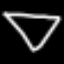
Label: diamond